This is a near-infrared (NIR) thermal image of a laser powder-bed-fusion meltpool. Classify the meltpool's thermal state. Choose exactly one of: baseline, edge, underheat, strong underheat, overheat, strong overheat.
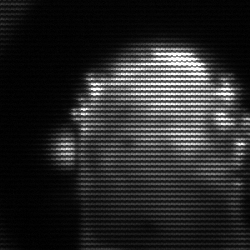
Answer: baseline